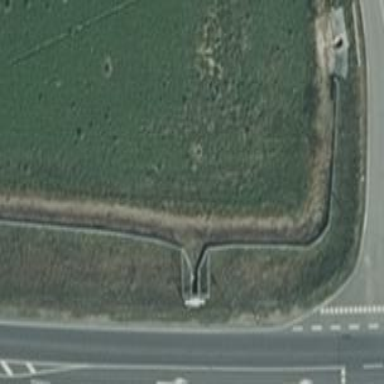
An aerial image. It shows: Wildlife crossing tunnel.